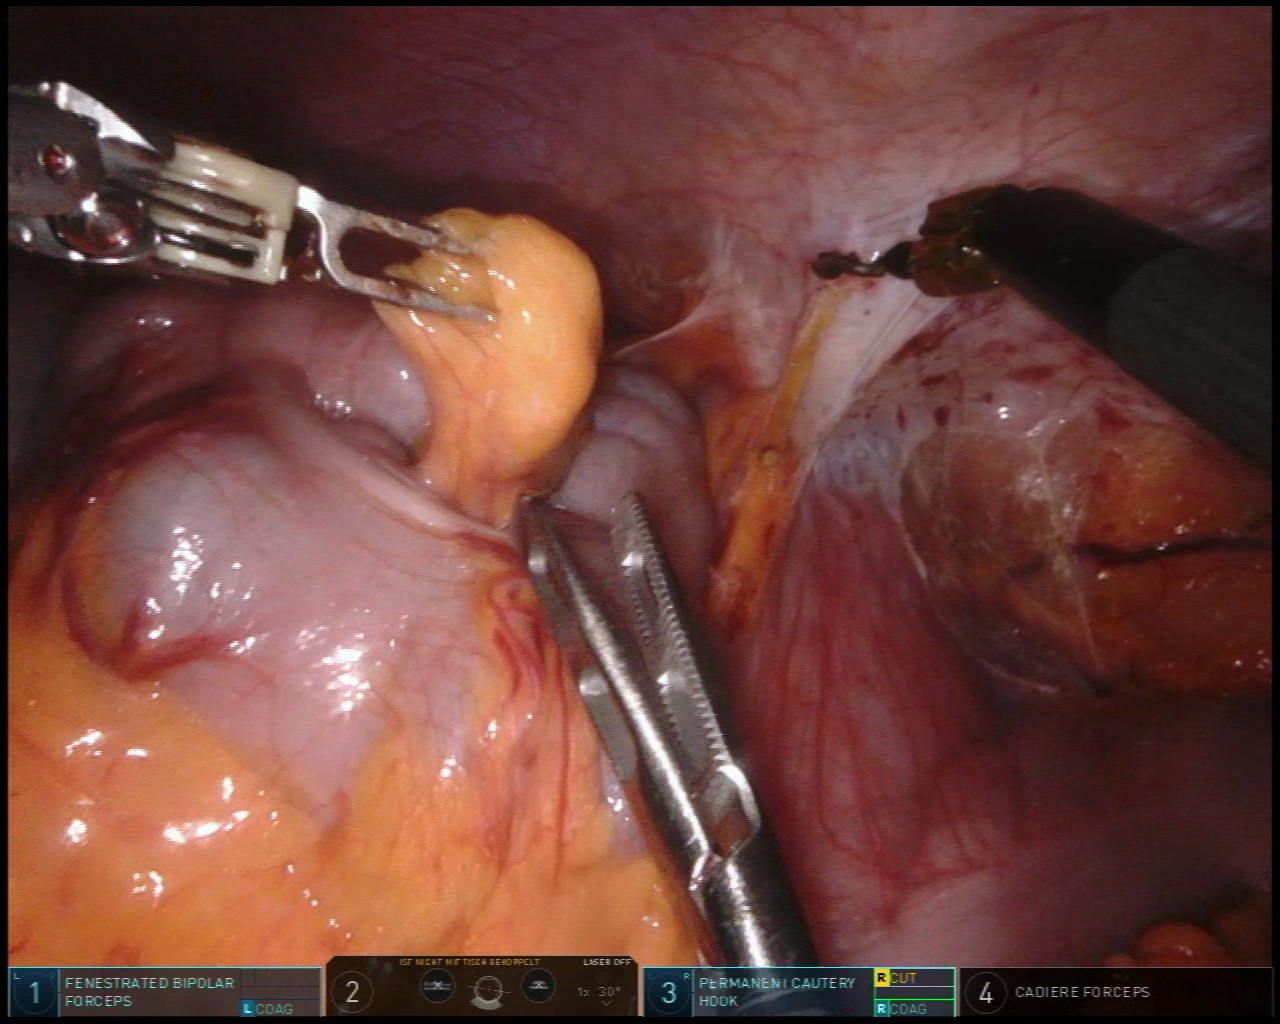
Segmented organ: abdominal_wall
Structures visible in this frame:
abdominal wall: yes
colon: yes
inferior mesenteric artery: no
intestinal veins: no
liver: no
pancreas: no
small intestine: no
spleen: no
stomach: yes
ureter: no
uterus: no
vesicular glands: no